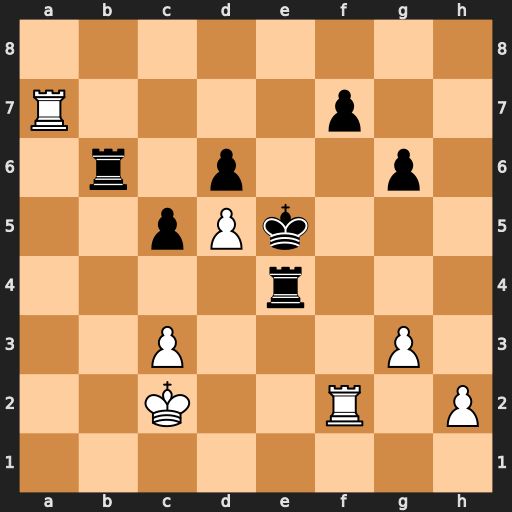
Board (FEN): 8/R4p2/1r1p2p1/2pPk3/4r3/2P3P1/2K2R1P/8
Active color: w
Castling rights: -
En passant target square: -
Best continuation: Re7+ Kxd5 Rd2+ Rd4 cxd4